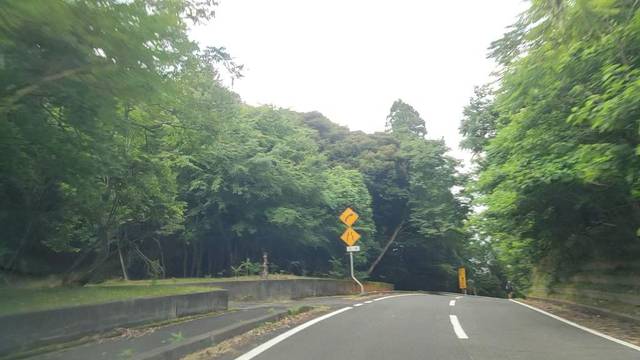
Region: Japan
Coordinates: 35.641, 134.898